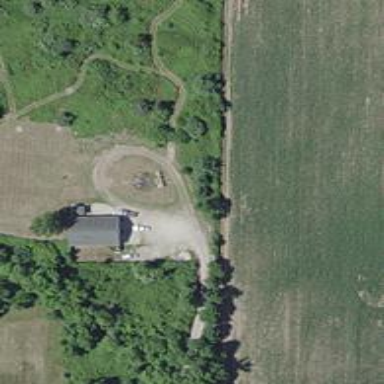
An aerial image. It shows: Driveway.